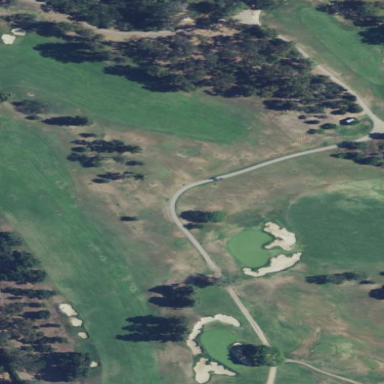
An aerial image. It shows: Rough area in golf course.